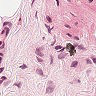
Metastatic tissue present: no